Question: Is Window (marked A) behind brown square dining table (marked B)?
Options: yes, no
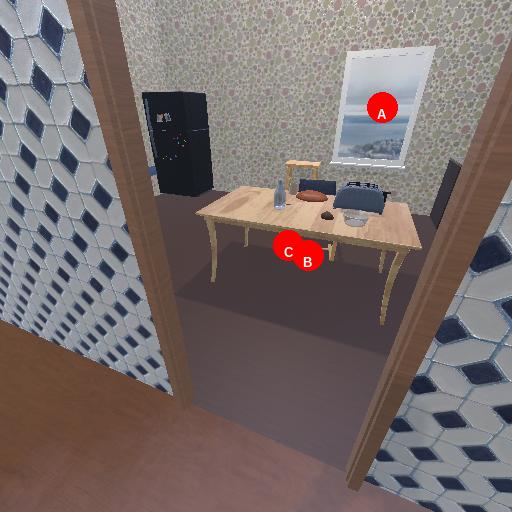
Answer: yes